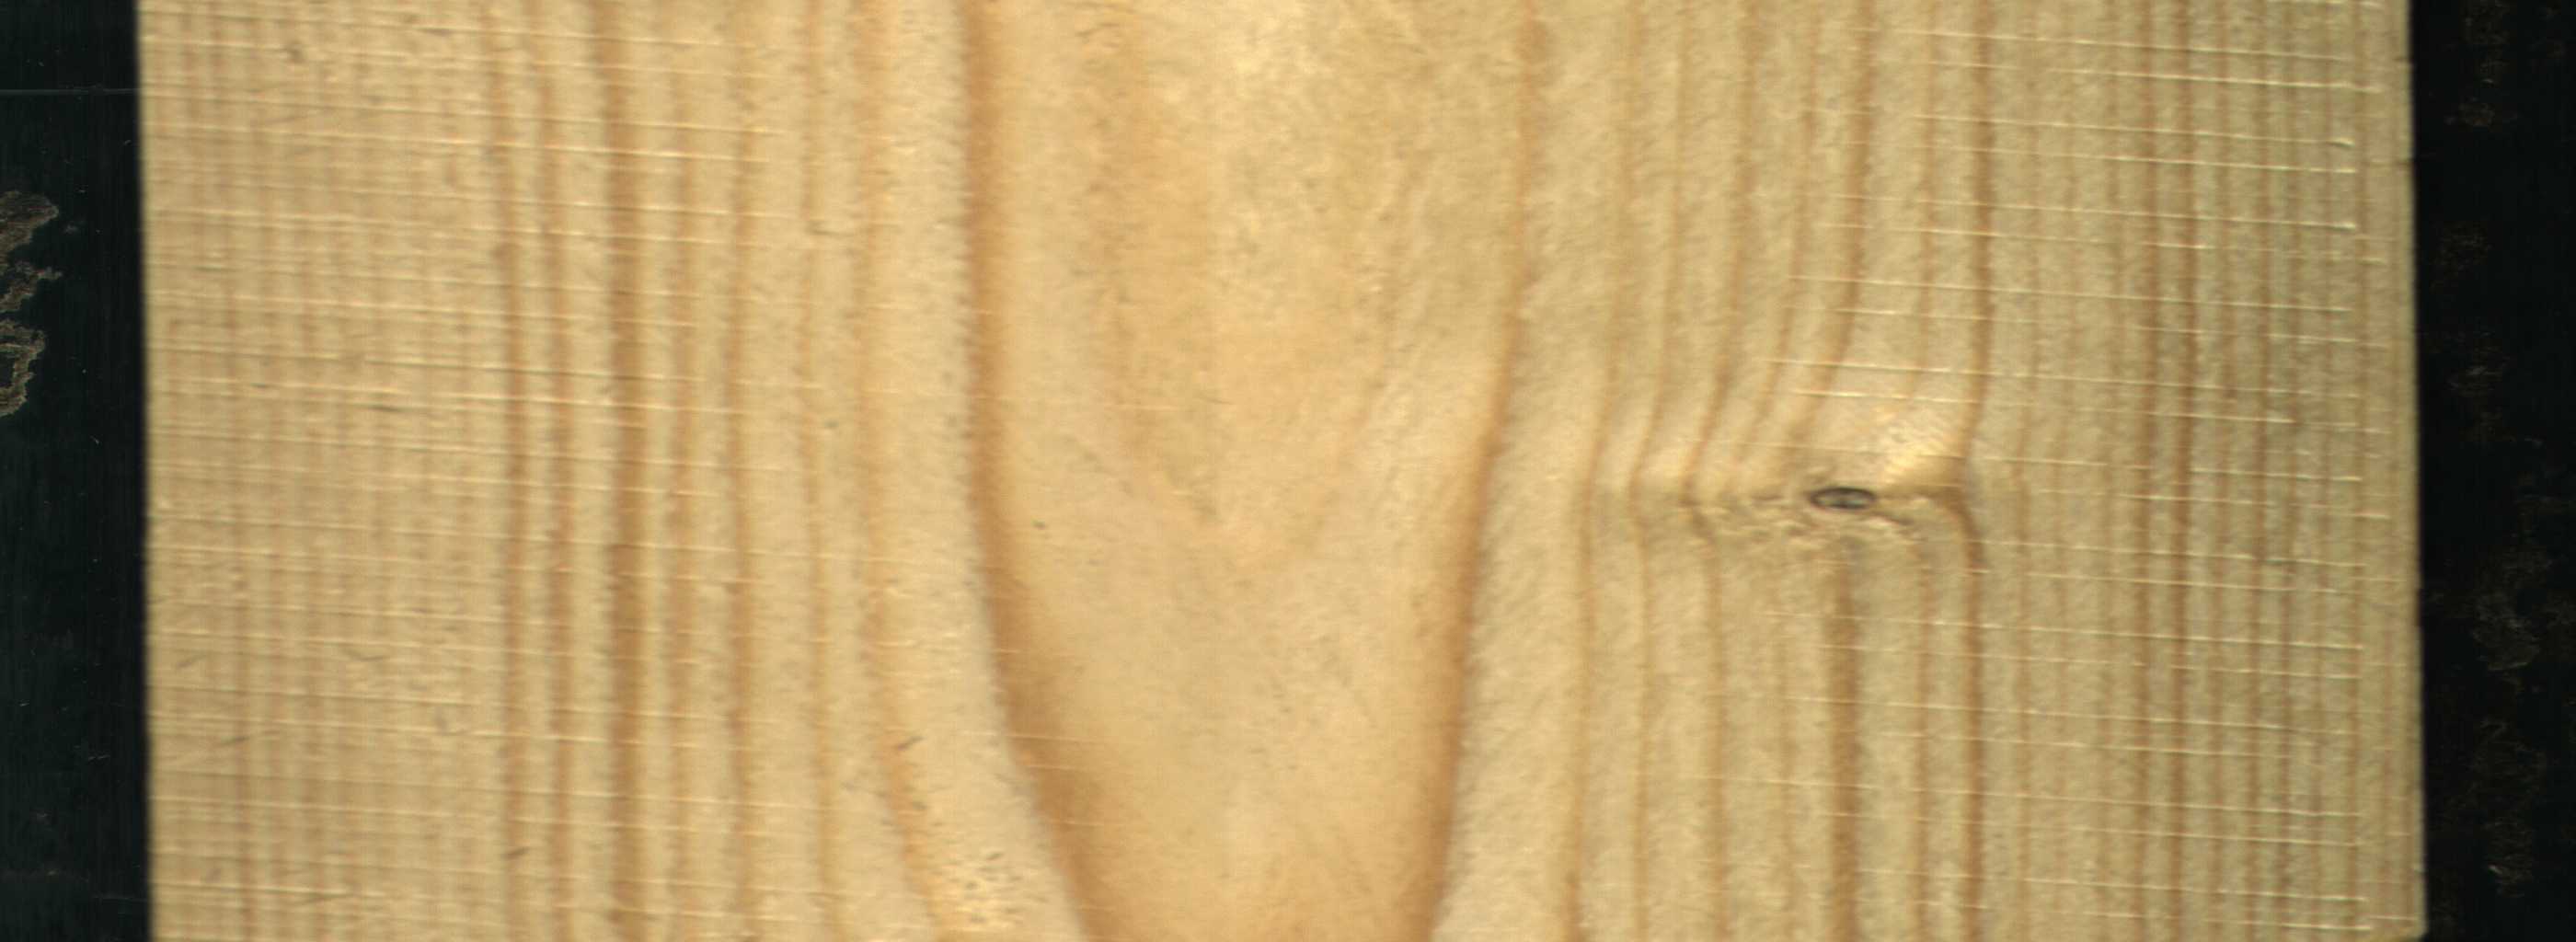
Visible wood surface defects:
Live_Knot